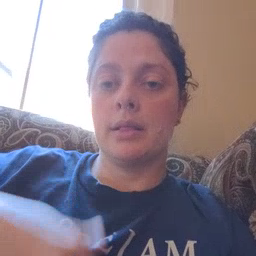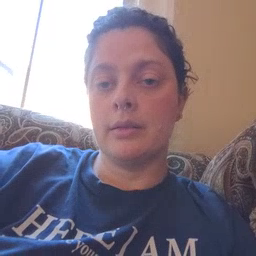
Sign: bath